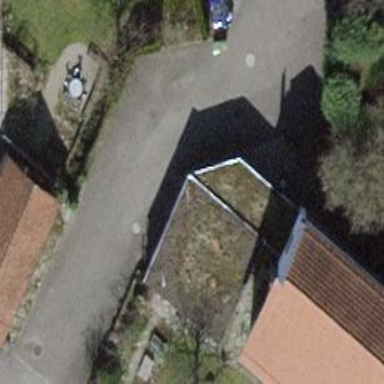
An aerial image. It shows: Group of garages.